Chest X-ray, AP view. Patient: 43 years old, sex M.
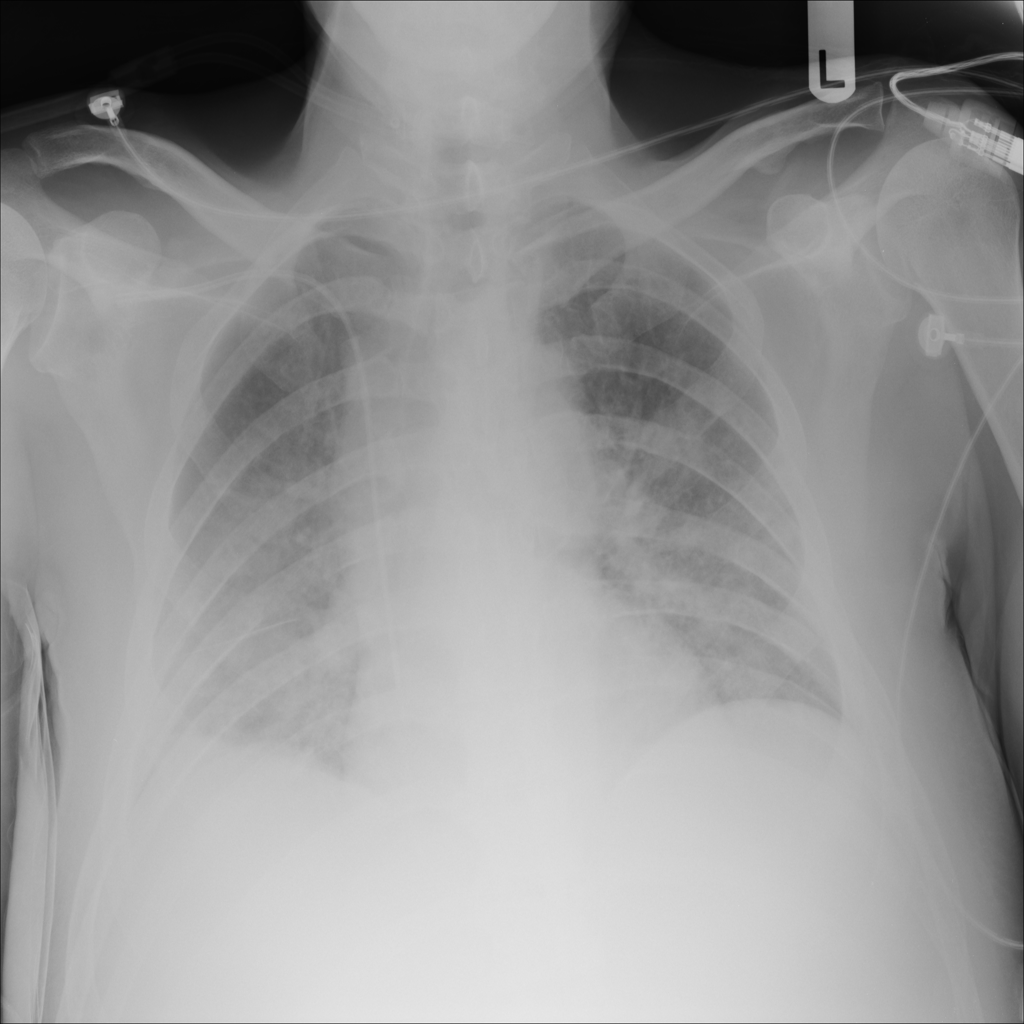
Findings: Effusion, Infiltration, Mass